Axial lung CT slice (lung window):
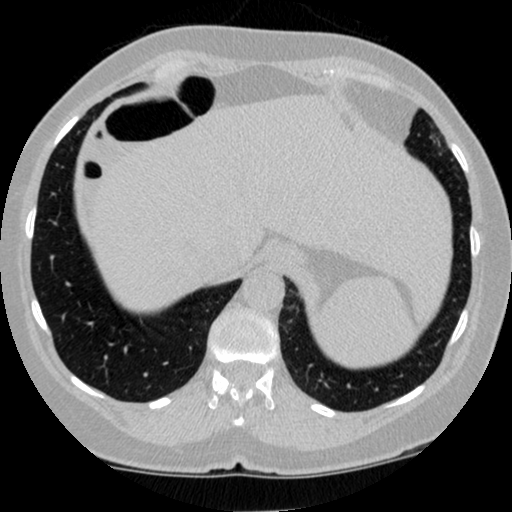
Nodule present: no